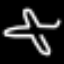
Label: airplane